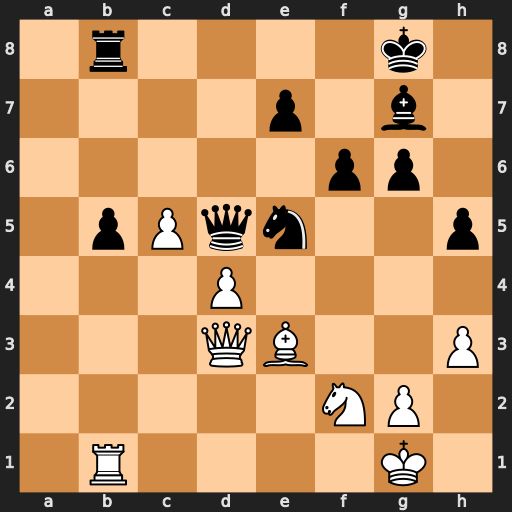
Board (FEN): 1r4k1/4p1b1/5pp1/1pPqn2p/3P4/3QB2P/5NP1/1R4K1
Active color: w
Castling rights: -
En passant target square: -
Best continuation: dxe5 Qxd3 Nxd3